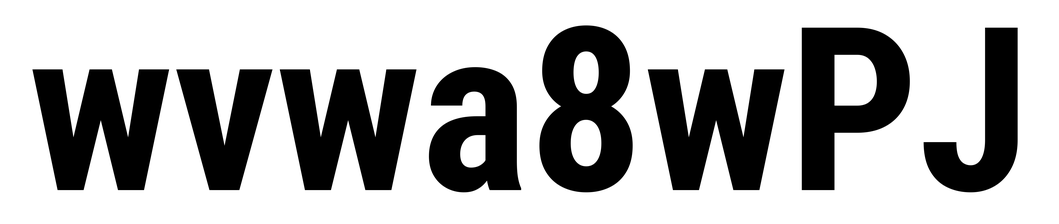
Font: Roboto_Condensed_Bold